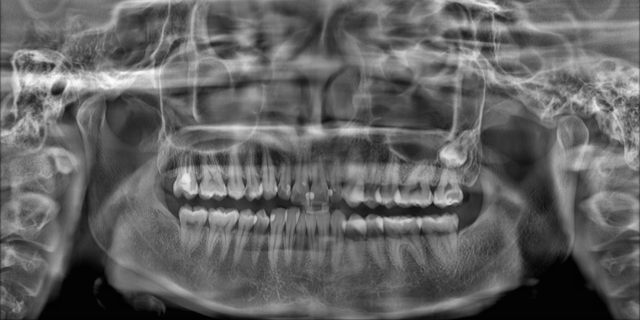
adult